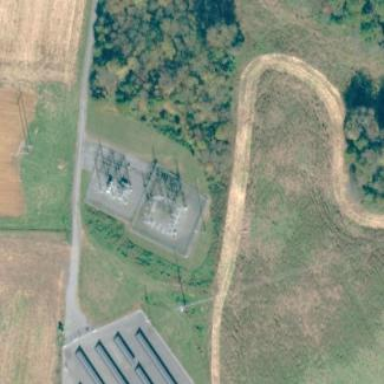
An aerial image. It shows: Substation for switching power equipment surrounded by fence.